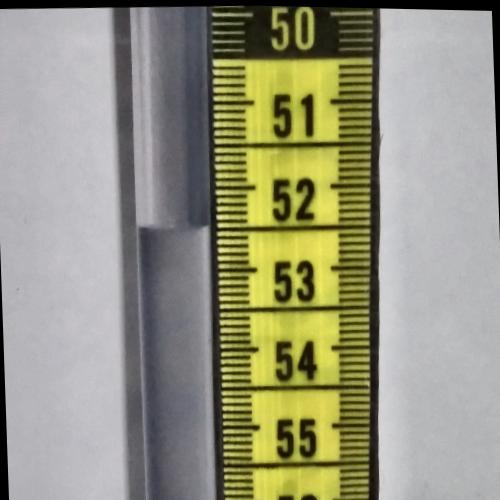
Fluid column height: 52.5 cm